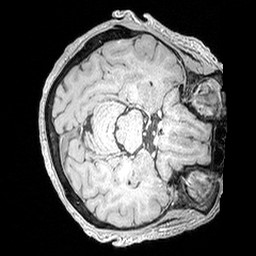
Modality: MP2RAGE
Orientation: axial
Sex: female
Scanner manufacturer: siemens
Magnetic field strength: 3 T
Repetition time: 5 s
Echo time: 0.00292 s